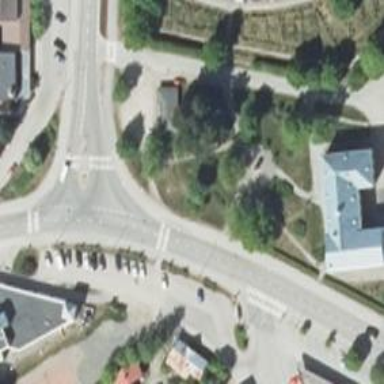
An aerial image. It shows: Cycleway.